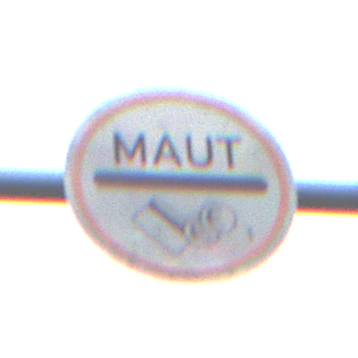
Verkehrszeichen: MautflichtigeStrecke
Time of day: Midday
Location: Outdoor (Suburban)
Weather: Overcast
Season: NotSpecified
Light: Natural